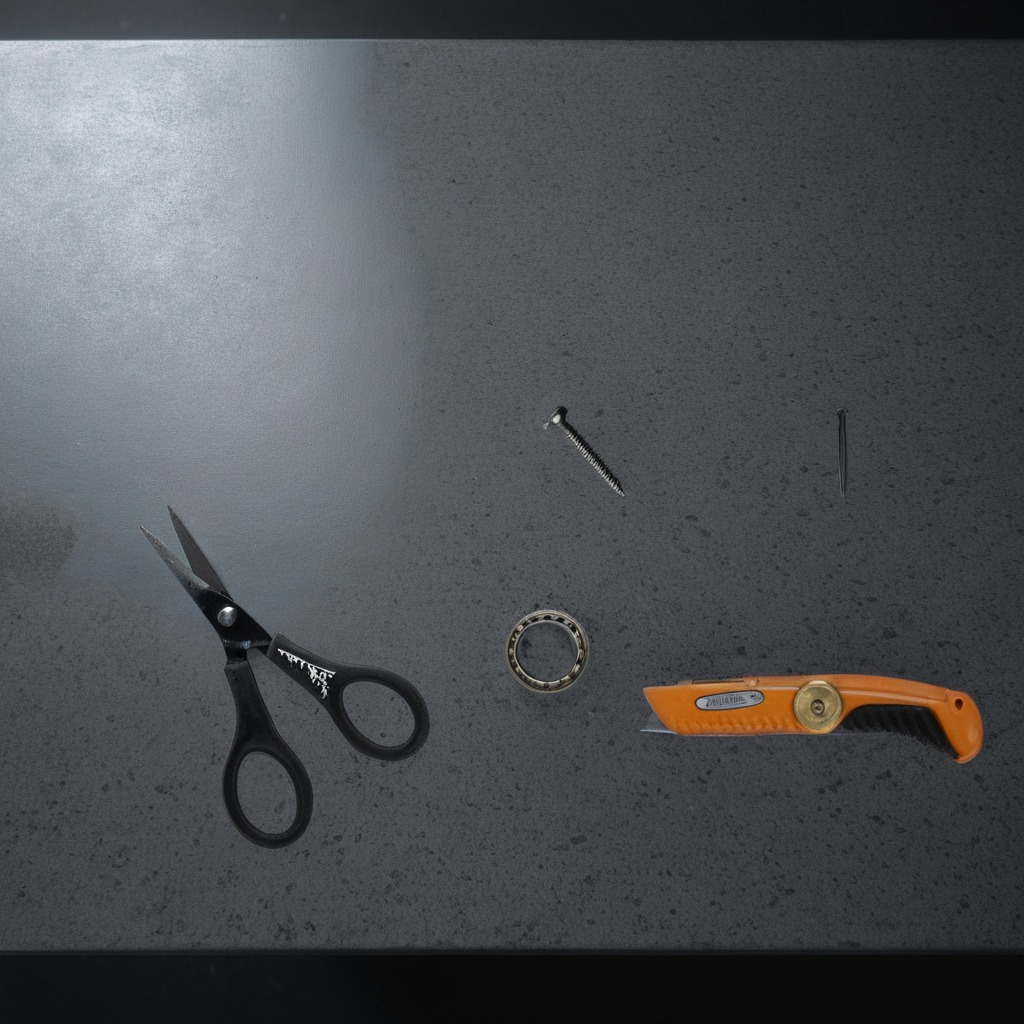
A ball bearing, a utility knife, a metal machine screw, an iron nail, and a pair of scissors are lying on a clean granite table inside a workshop at night.